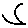
Label: moon